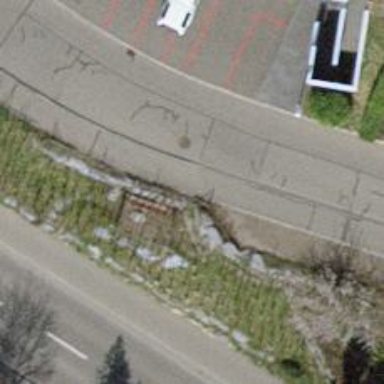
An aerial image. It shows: Brown bench in the vicinity.